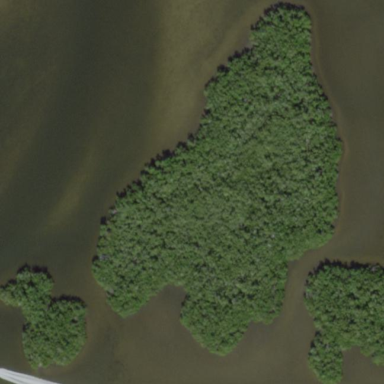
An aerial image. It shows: Islet.